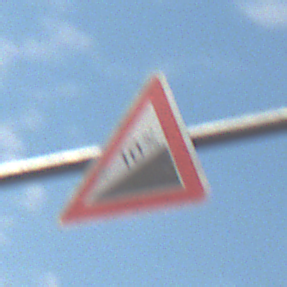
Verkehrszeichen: Steigung10
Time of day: Midday
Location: Outdoor (Suburban)
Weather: PartlyCloudy
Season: NotSpecified
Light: Natural